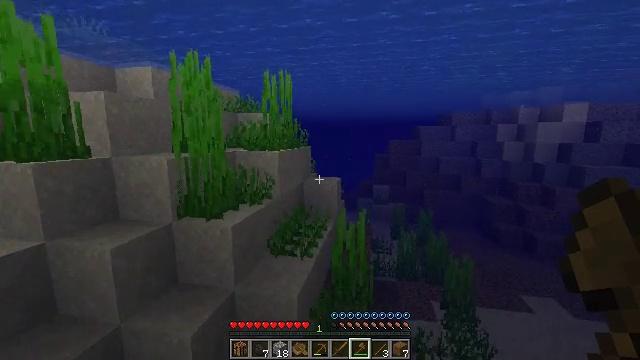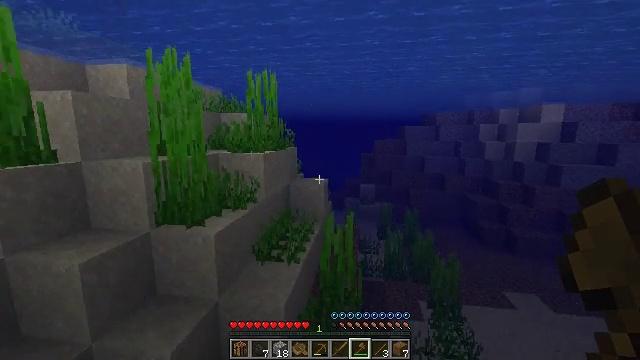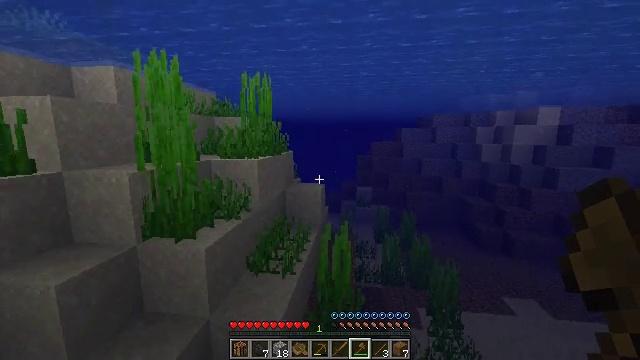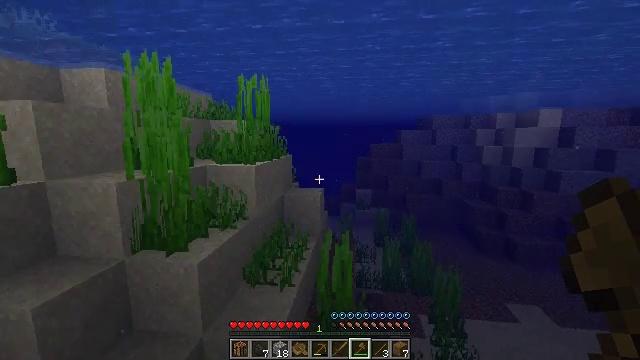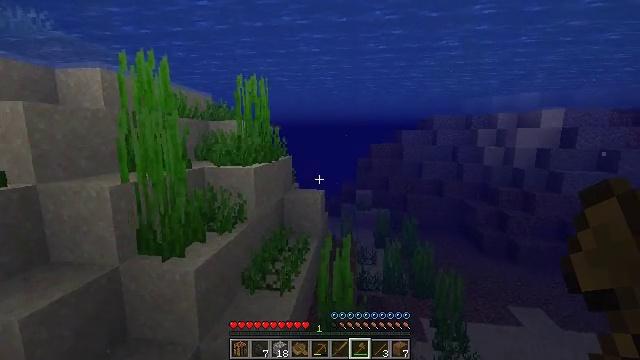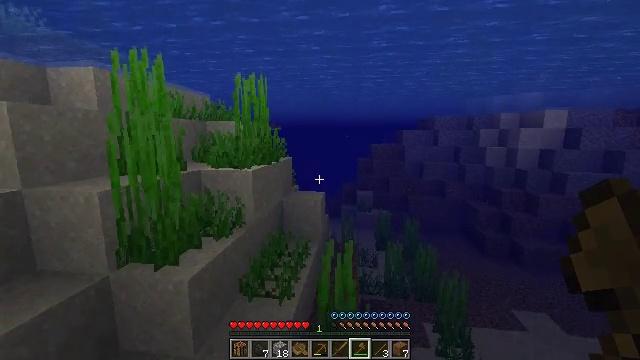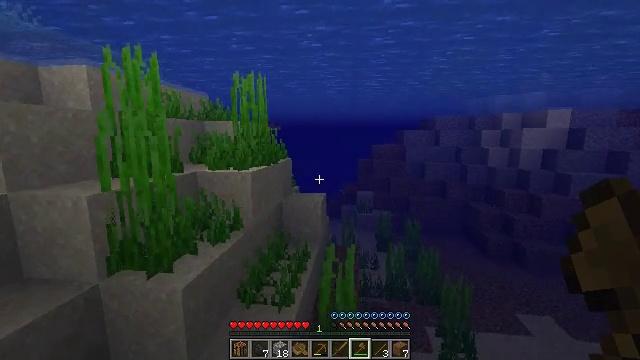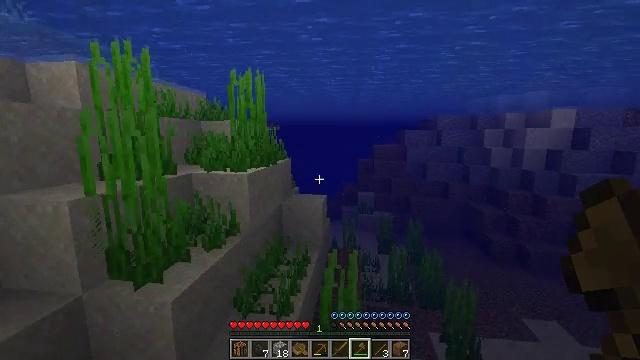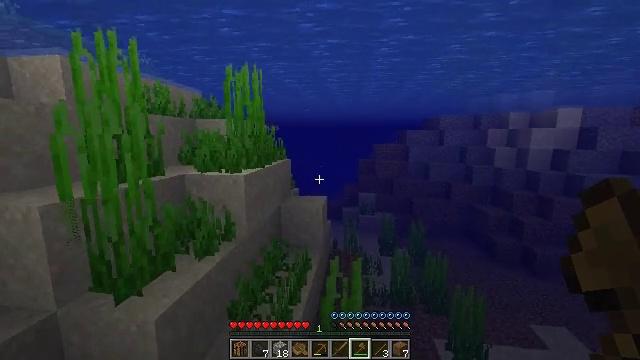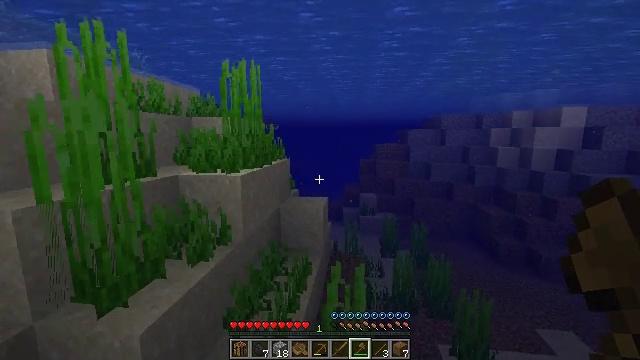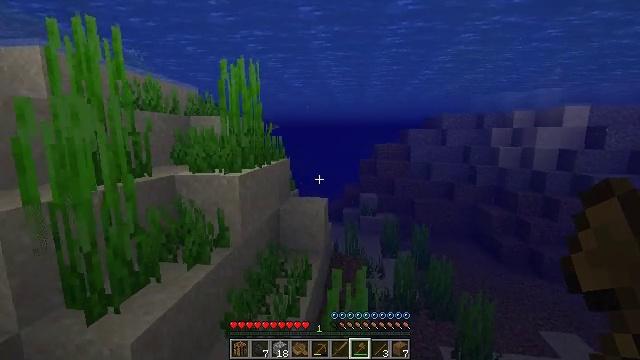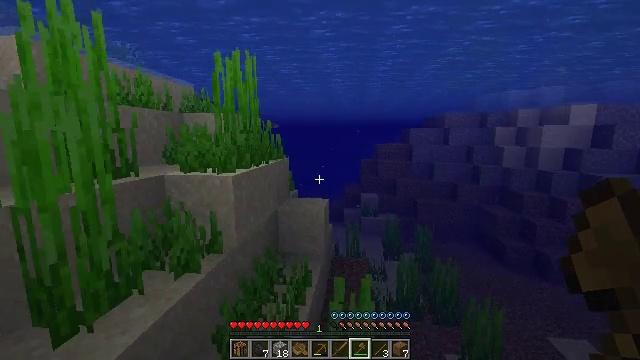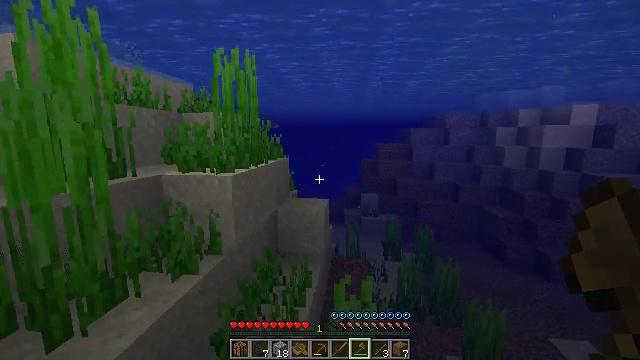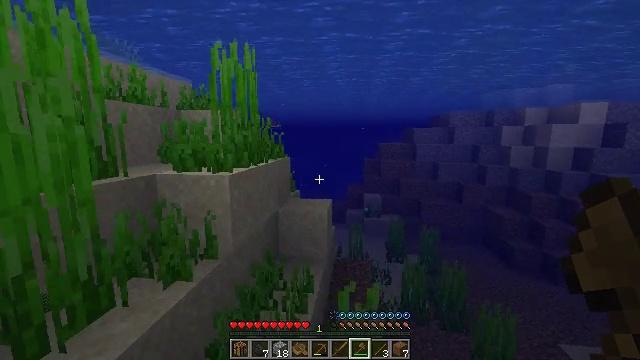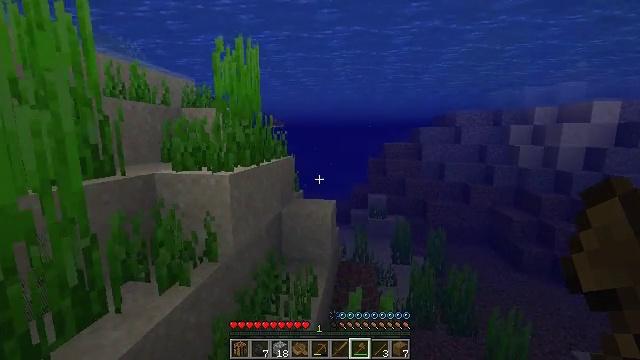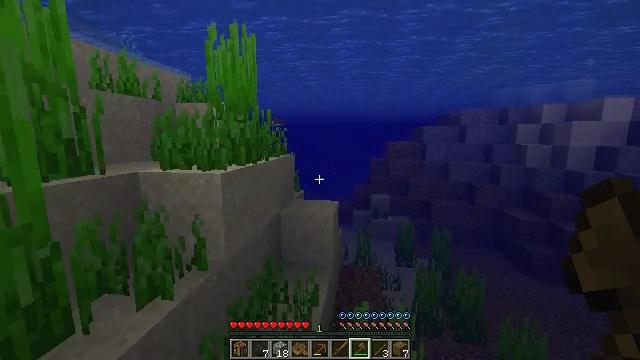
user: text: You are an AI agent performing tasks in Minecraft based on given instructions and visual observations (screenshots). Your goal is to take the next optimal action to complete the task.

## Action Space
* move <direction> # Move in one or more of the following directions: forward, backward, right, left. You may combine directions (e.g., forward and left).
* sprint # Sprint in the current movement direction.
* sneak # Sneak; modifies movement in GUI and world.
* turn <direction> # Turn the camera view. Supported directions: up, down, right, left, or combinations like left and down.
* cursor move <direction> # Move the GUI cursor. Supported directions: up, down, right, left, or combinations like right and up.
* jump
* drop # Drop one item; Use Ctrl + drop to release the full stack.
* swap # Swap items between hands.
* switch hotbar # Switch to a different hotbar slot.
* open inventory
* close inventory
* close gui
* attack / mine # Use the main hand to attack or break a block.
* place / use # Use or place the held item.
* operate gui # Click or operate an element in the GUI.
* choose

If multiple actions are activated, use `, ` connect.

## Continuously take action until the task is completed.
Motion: motion action
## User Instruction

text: Hunt a salmon.
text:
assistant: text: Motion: move forward, sprint, turn right, jump
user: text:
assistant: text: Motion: move forward, sprint, jump
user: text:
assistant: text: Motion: move forward, sprint
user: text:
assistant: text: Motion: move forward, sprint
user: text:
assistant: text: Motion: move forward, sprint
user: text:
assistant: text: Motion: move forward, sprint
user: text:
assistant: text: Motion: move forward, sprint
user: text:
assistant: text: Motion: move forward, sprint
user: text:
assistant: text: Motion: move forward, sprint
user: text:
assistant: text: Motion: move forward, sprint
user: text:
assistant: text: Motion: move forward, sprint
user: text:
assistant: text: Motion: move forward, sprint
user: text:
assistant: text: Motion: move forward, sprint
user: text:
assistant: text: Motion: move forward, sprint
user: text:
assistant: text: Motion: move forward, sprint
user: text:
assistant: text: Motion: move forward, sprint, jump
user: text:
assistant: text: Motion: move forward, sprint, jump
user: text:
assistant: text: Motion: move forward, sprint, jump
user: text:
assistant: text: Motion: move forward, sprint, jump
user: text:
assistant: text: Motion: move forward, sprint, jump
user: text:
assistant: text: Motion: move forward, sprint, jump
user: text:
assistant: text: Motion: move forward, sprint, jump
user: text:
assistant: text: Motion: move forward, sprint, jump
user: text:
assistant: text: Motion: move forward, sprint
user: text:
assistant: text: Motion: move forward, sprint
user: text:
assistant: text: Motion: move forward, sprint
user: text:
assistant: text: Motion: move forward, sprint
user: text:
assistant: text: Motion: move forward, sprint
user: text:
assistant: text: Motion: move forward, sprint
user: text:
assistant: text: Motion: move forward, sprint